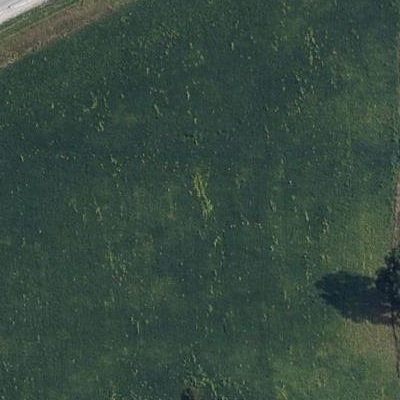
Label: Grass